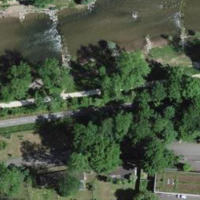
EUNIS habitat code: 53
Species observed at this site:
Plantago major
Carpinus betulus
Sturnus vulgaris
Symphyotrichum lanceolatum
Milvus milvus
Ciconia ciconia